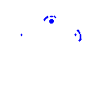
Particle: electron